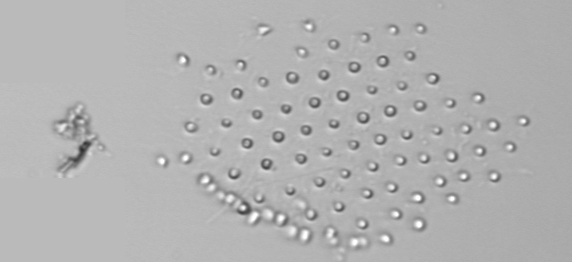
Label: Parvicorbicula_socialis